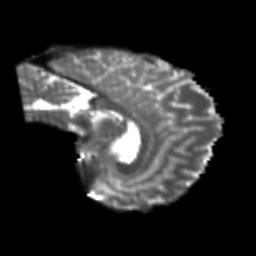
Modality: T2w
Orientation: sagittal
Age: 26
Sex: male
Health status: healthy
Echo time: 0.074 s